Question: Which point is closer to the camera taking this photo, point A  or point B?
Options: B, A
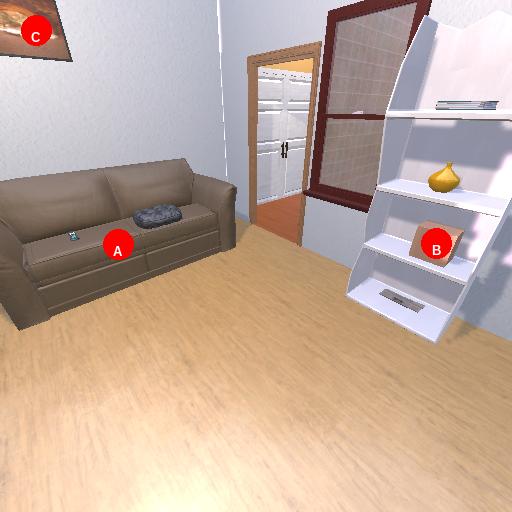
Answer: B